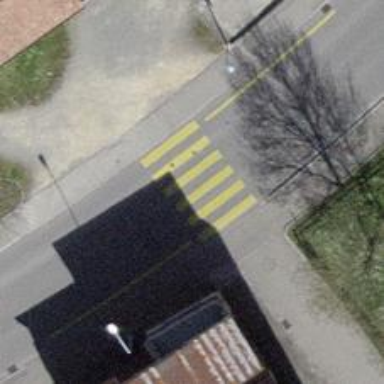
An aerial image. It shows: Uncontrolled zebra crossing on the road.